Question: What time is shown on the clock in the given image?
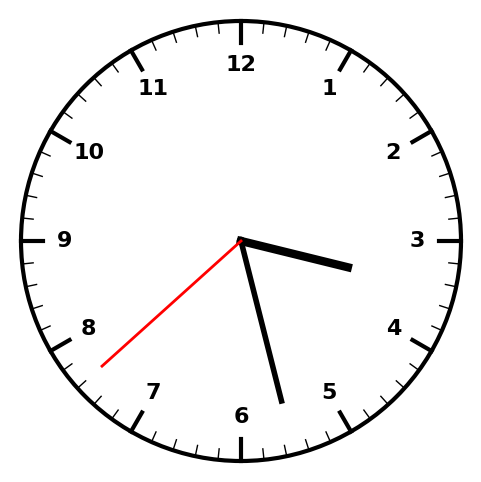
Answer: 03:27:38